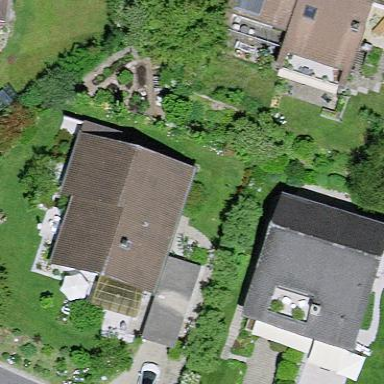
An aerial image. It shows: Residential building.